Field crop: maize
Growth stage: 2
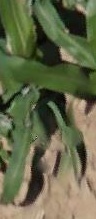
Species: maize